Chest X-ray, PA view. Patient: 38 years old, sex F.
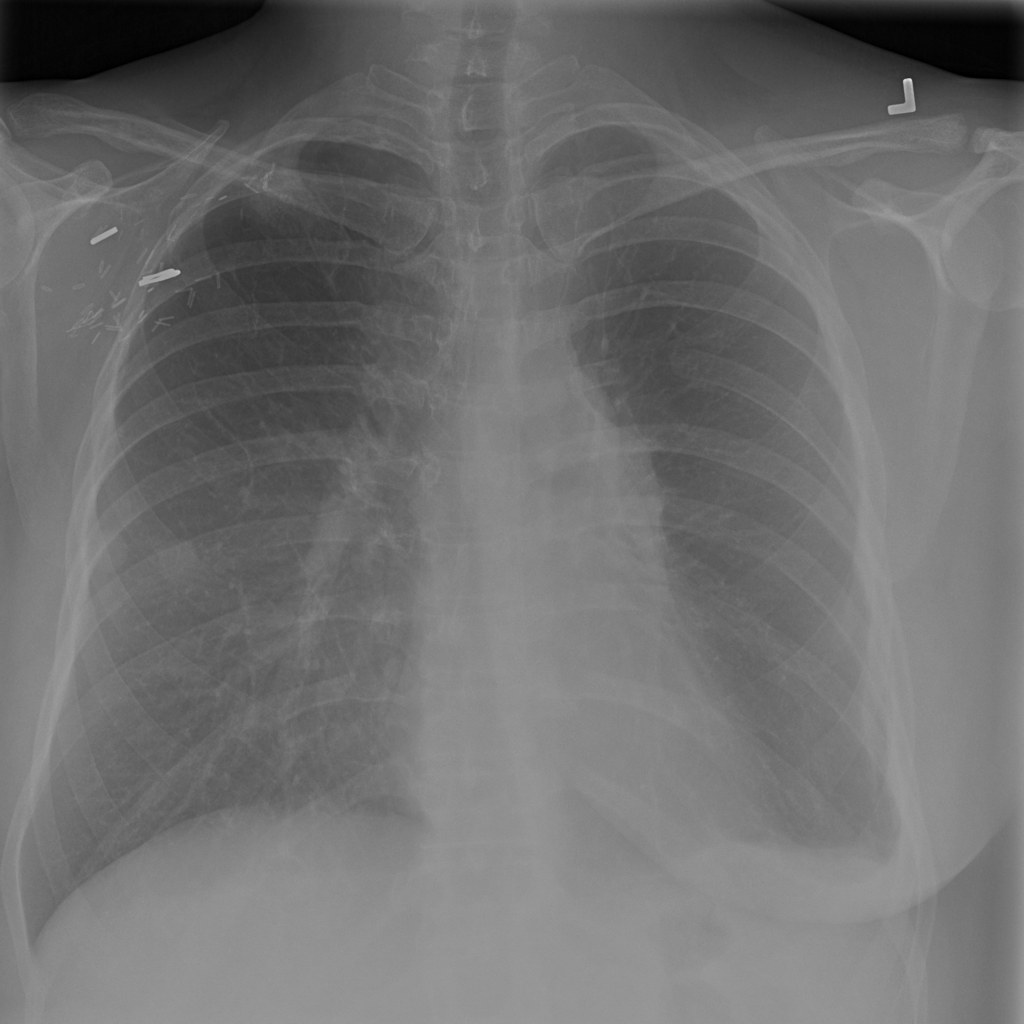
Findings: Effusion